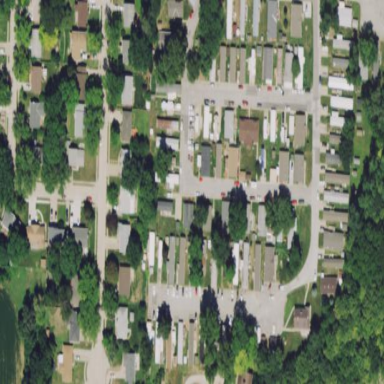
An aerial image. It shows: Residential area designated as trailer park.